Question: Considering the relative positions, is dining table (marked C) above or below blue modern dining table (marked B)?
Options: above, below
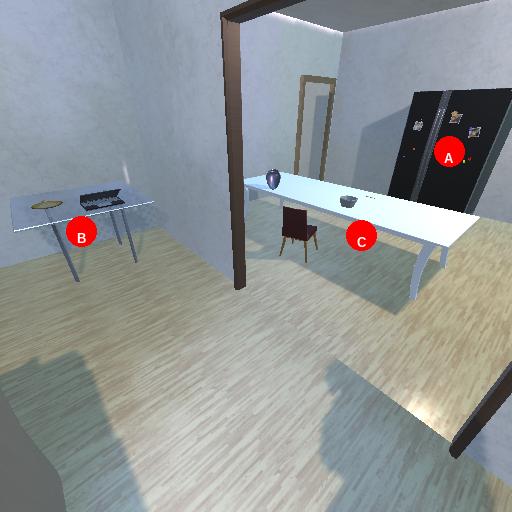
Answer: above